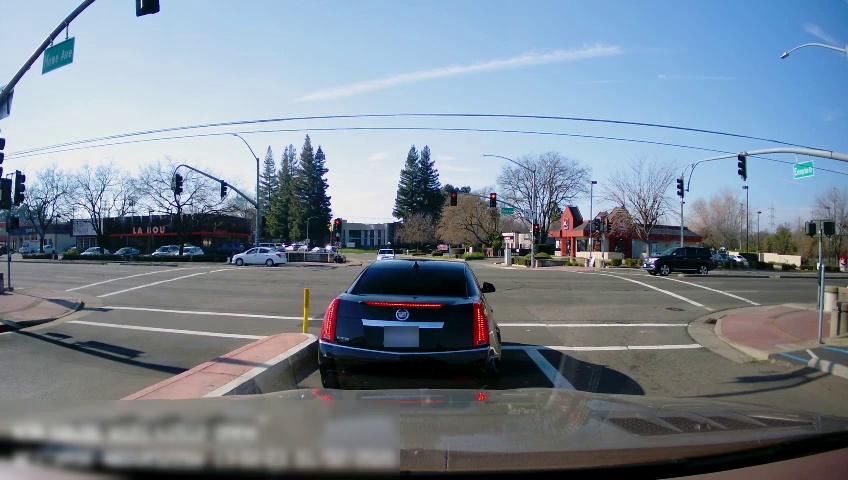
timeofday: Day
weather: Sunny
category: Drivable Space
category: Vehicles | SUV
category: Vehicles | Car
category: Vehicles | Truck
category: Vehicles | Car
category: Vehicles | Car
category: Vehicles | Car
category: Vehicles | Car
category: Vehicles | Car
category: Lanes | Opposite Lane
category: Lanes | Current Lane
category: Traffic | Lights
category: Traffic | Signs
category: Traffic | Lights
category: Traffic | Lights
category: Traffic | Lights
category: Traffic | Lights
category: Traffic | Lights
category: Traffic | Lights
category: Traffic | Lights
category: Traffic | Lights
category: Traffic | Signs
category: Traffic | Lights
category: Traffic | Lights
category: Traffic | Lights
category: Traffic | Lights
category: Traffic | Lights
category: Traffic | Signs
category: Traffic | Lights
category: Traffic | Lights
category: Traffic | Lights